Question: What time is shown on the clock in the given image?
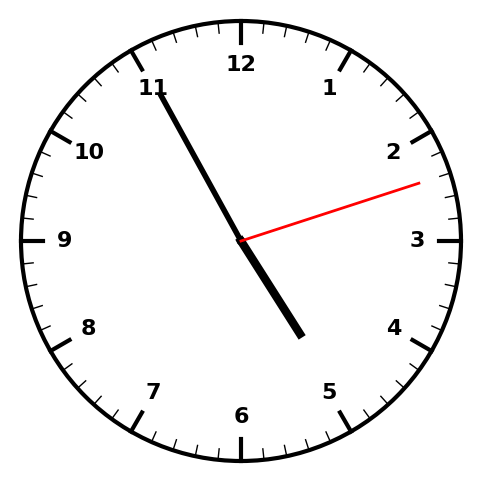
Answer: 04:55:12